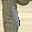
Label: 1